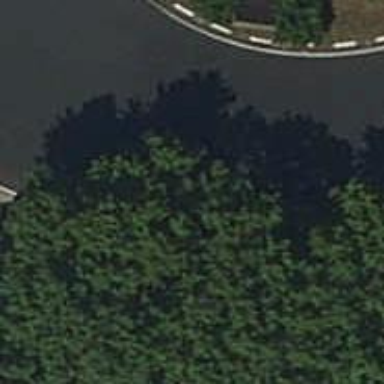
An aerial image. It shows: Tertiary road with asphalt surface leading to circular junction.